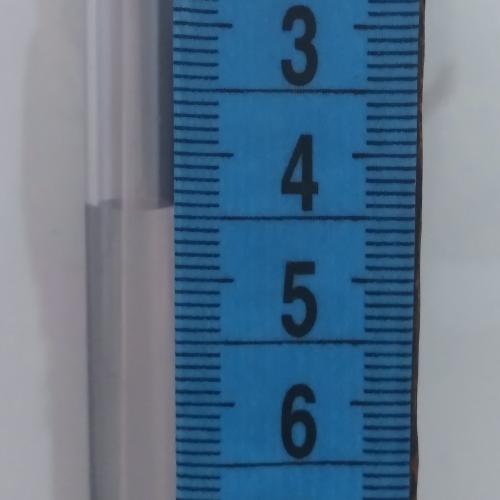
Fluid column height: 4.4 cm